Interaction volume radius: 10 \u00c5
Interaction volume height: 15 \u00c5
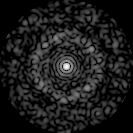
Disorder parameter: 0.8449